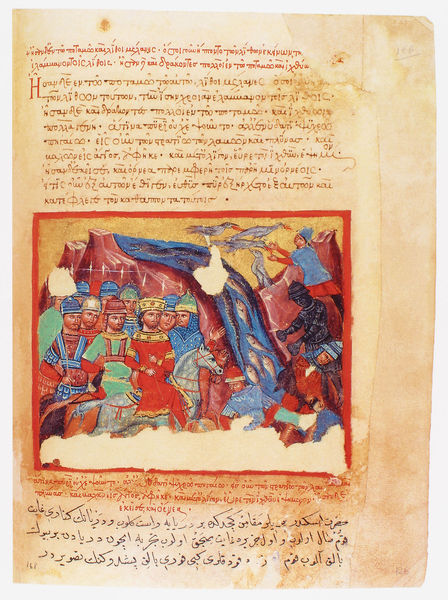
Titel: Der griechische Alexanderroman
Institution: Venedig, Hellenic Institute Codex Gr. 5
Schlagwörter: blau, kampf, weiß, fluss, bunt, männer, rot, rahmen, bild, vögel, krone, pferd, pferde, reiter, schrift, papier, berge, schlacht, könig, buch, orient, seite, illustration, ritter, pergament, arabisch, seiten, handschrift, fische, buchmalerei, alexander, codex, kodex, handgeschrieben